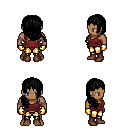
a pixel art fantasy rpg character, male body template, human, dark skin, maroon pirate shirt, gold greaves, black right-swept hairstyle, gold gloves, brown shoes, four views (front, back, left, right), 2x2 character sprite sheet, small pixel art, hard edges, no anti-aliasing